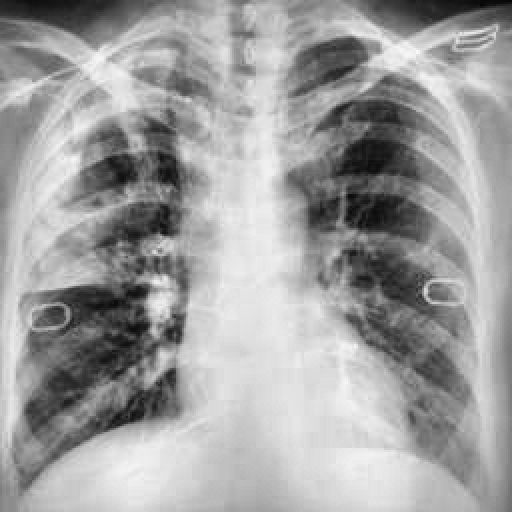
Finding: TUBERCULOSIS